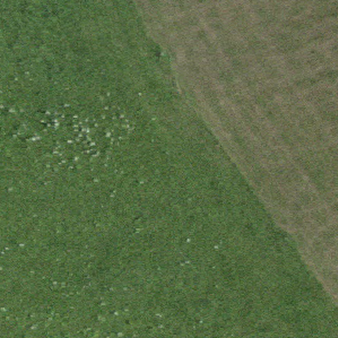
Label: other